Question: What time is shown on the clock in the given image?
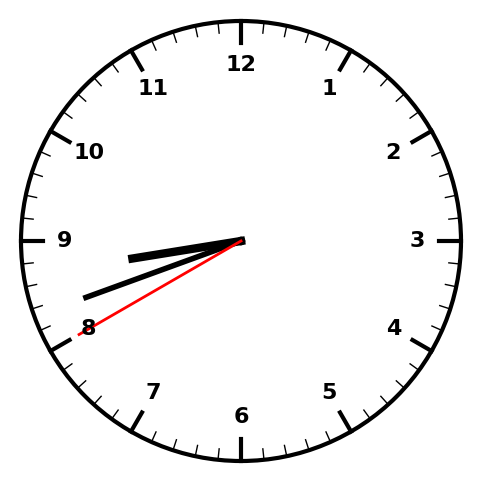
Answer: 08:41:40